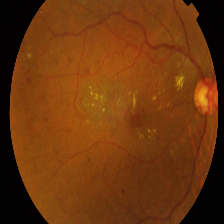
Diabetic retinopathy grade: Proliferative DR